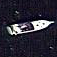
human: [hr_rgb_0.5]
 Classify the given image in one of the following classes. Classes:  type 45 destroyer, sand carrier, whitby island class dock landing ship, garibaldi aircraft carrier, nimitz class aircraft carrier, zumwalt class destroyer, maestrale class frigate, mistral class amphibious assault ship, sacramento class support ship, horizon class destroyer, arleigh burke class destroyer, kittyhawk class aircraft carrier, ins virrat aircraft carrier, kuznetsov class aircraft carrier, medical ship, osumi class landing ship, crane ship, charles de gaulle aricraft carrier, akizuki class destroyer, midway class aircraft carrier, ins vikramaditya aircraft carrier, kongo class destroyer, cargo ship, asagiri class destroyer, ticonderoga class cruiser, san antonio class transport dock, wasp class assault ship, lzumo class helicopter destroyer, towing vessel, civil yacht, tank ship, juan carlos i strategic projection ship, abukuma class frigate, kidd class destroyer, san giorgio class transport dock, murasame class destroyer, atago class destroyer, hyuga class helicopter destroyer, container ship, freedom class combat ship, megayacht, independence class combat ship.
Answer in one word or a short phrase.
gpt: Civil yacht